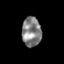
Tissue: prostate
Cell type: T cells
Senescence score: 0.3285
Nuclear area (px): 559
Mean DAPI intensity: 130.499